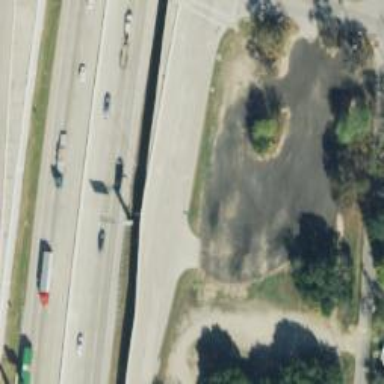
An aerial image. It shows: Asphalt road of tertiary classification with frontage road.